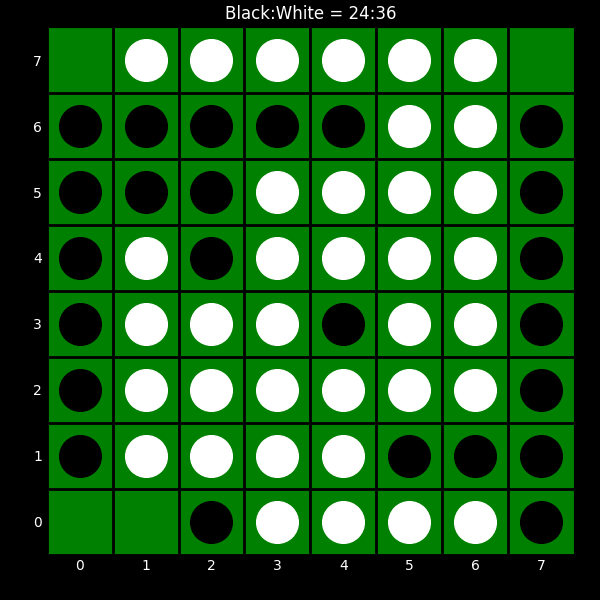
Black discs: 24
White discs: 36